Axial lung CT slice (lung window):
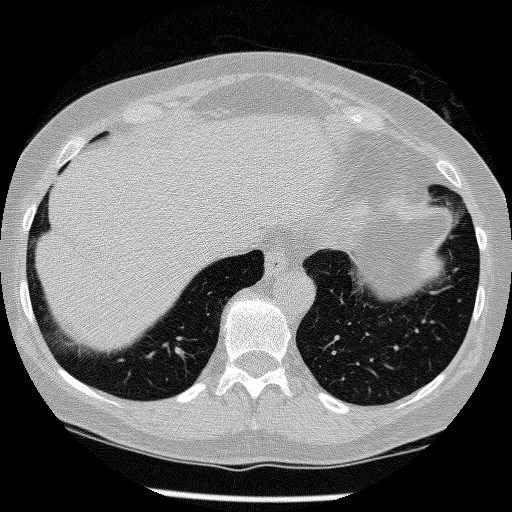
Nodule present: no